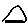
Label: triangle